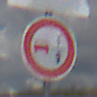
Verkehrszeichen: VerbotUeberholenEinspurigeFahrzeuge
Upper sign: EinseitigVerengteFahrbahnLinks
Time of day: Midday
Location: Outdoor (Nature)
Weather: PartlyCloudy
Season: NotSpecified
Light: Natural